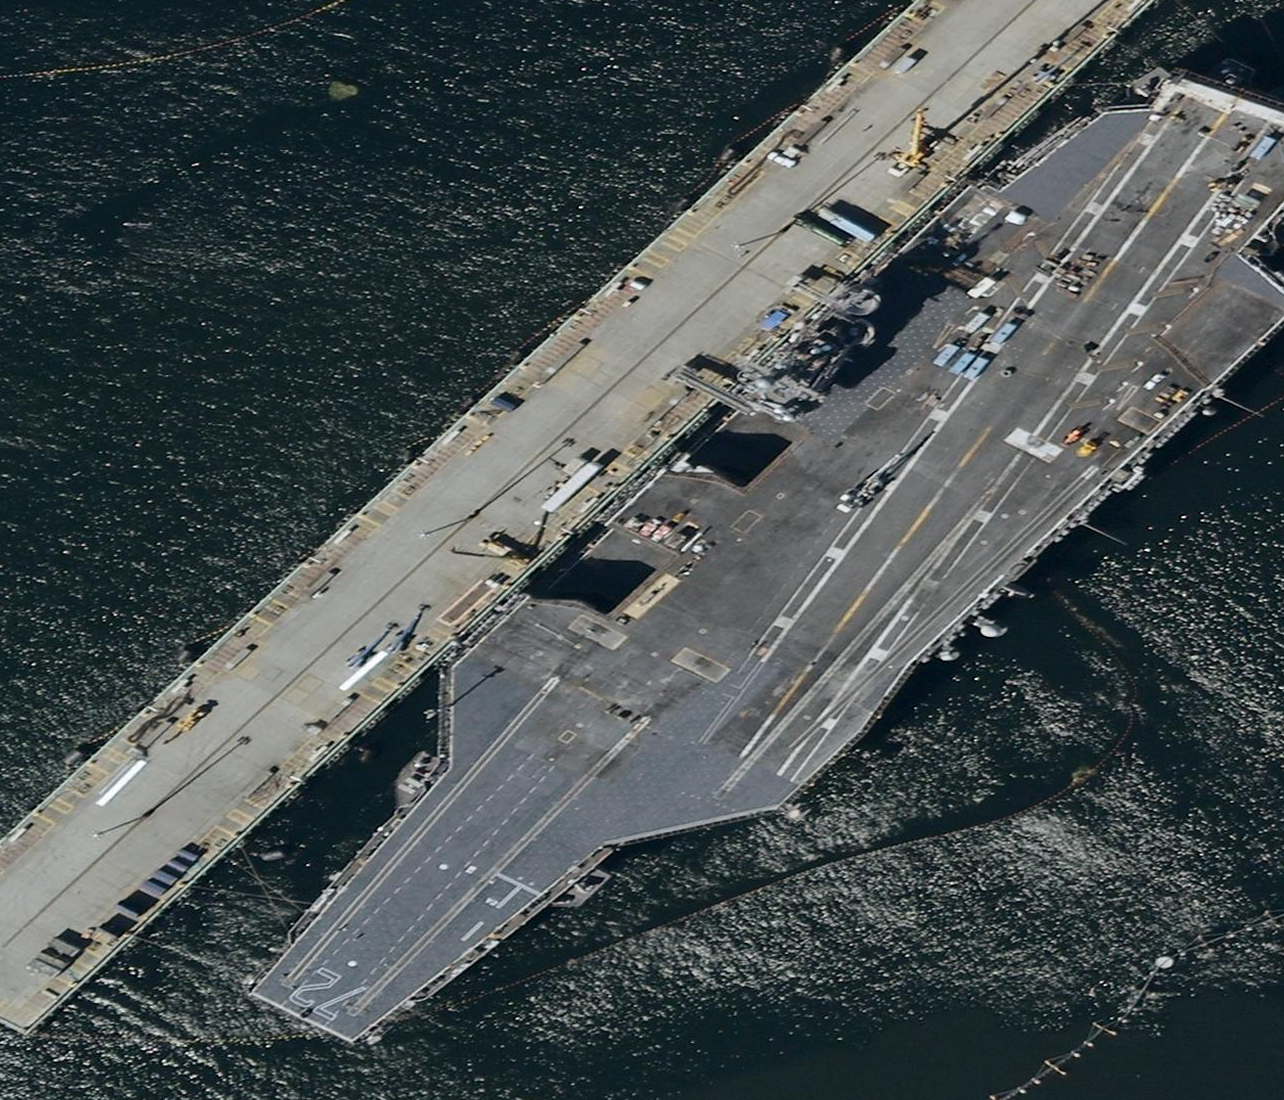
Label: Nimitz-class_aircraft_carrier